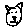
Label: cat